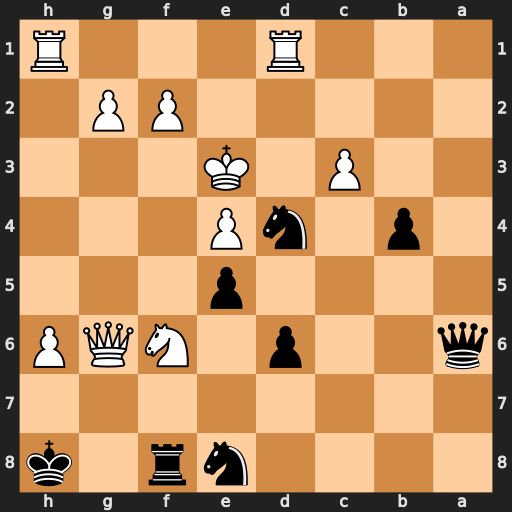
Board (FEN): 4nr1k/8/q2p1NQP/4p3/1p1nP3/2P1K3/5PP1/3R3R
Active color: b
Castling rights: -
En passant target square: -
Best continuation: Qe2#